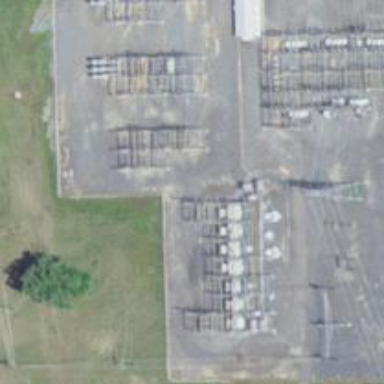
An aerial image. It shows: Distribution level power substation enclosed by wall.